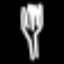
Label: fork